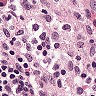
Metastatic tissue present: no